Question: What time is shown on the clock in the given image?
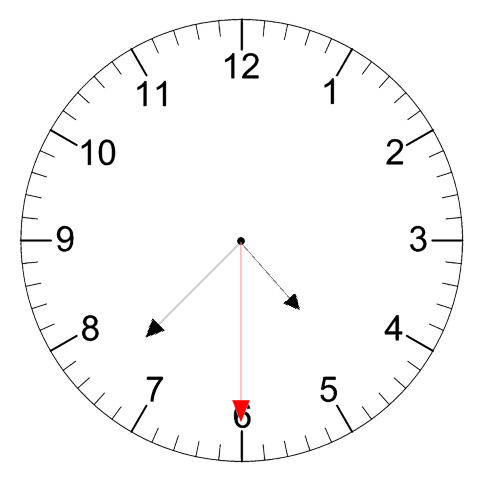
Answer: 04:37:30